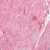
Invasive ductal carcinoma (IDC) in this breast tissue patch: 0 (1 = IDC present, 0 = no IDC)